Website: bh-photo
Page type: store-pickup
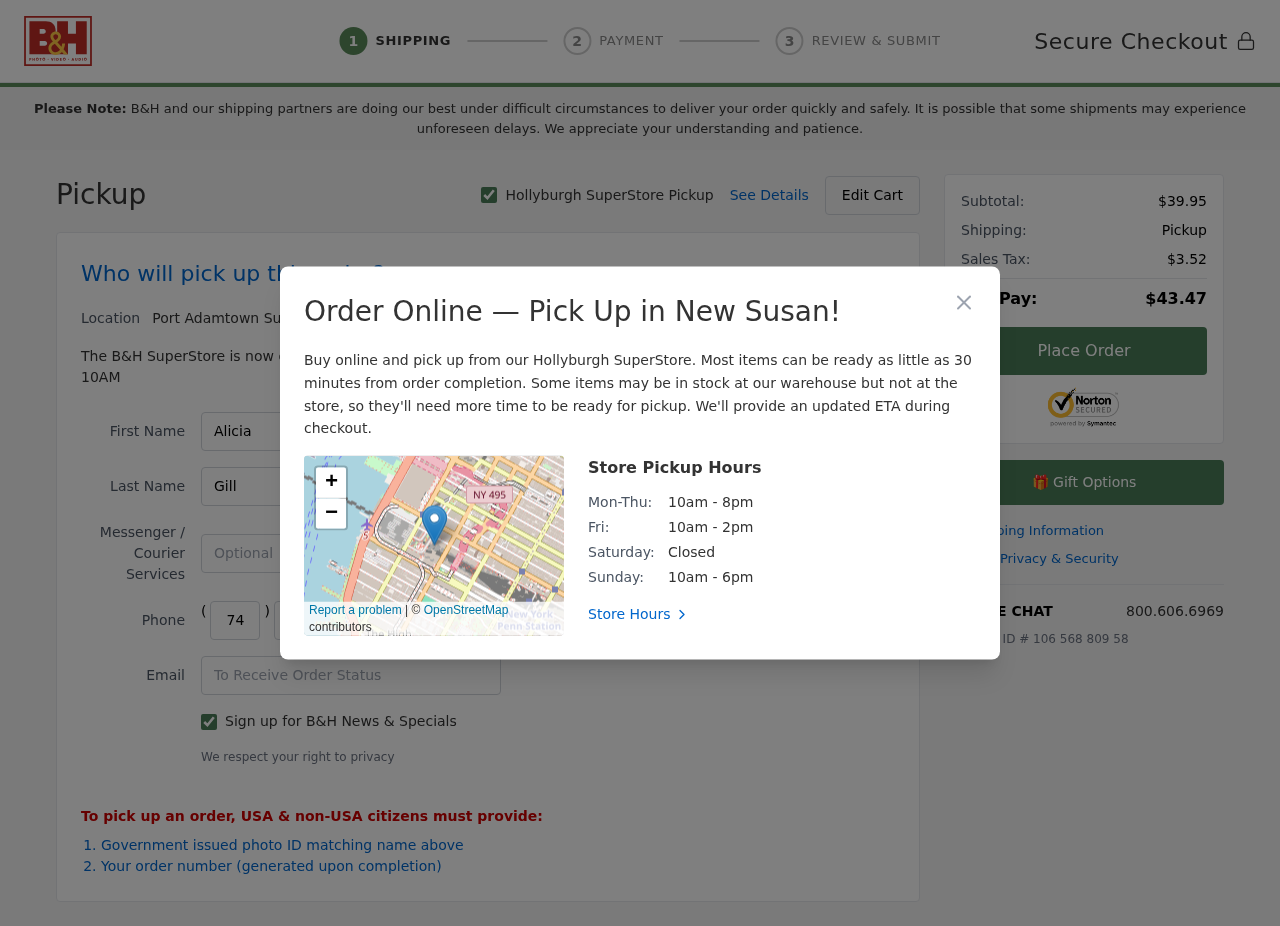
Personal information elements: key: PII_CITY
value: Hollyburgh
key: PII_CITY2
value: Port Adamtown
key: PII_CITY3
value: New Susan
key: PII_EMAIL
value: alicia.gill@hotmail.com
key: PII_FIRSTNAME
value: Alicia
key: PII_LASTNAME
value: Gill
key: PII_PHONE_AREA
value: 746
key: PII_PHONE_PREFIX
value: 975
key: PII_PHONE_SUFFIX
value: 1389
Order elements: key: ORDER_SUBTOTAL
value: $39.95
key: ORDER_TAX
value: $3.52
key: ORDER_TOTAL
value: $43.47
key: ORDER_ID
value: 106 568 809 58